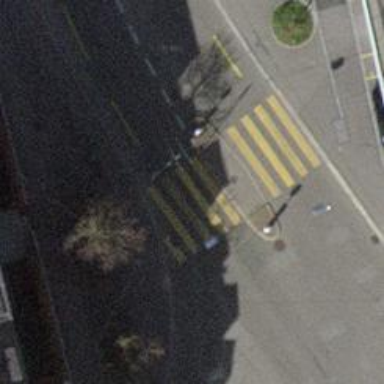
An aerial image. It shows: Paved footway on traffic island.